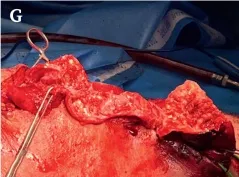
Case 4. (G) After removal of the redundant vessel wall.
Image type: medical_photograph (other_medical_photograph)